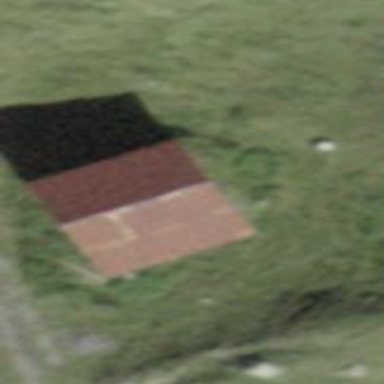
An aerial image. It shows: Rural barn.